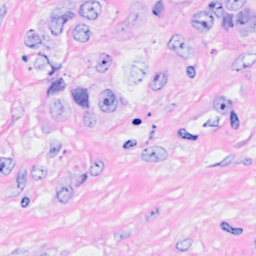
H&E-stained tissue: Breast